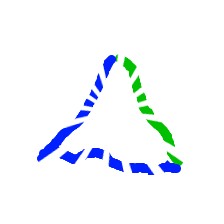
Shape: triangle